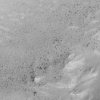
Atmospheric dust classification: not_dusty